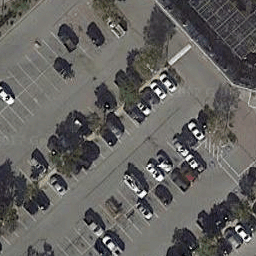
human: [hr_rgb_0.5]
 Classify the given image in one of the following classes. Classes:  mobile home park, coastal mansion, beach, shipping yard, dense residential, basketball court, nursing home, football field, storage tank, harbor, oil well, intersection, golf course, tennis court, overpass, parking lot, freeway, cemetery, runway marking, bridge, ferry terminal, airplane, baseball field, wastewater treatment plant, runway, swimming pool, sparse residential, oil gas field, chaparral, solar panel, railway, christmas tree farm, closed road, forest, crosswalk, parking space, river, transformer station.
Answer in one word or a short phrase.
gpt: parking lot